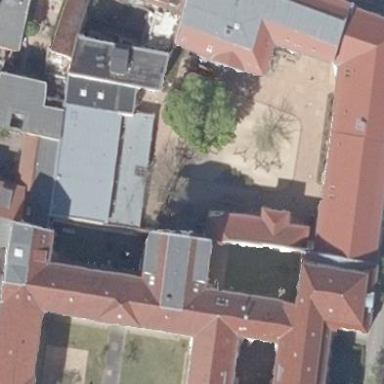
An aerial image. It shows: School.